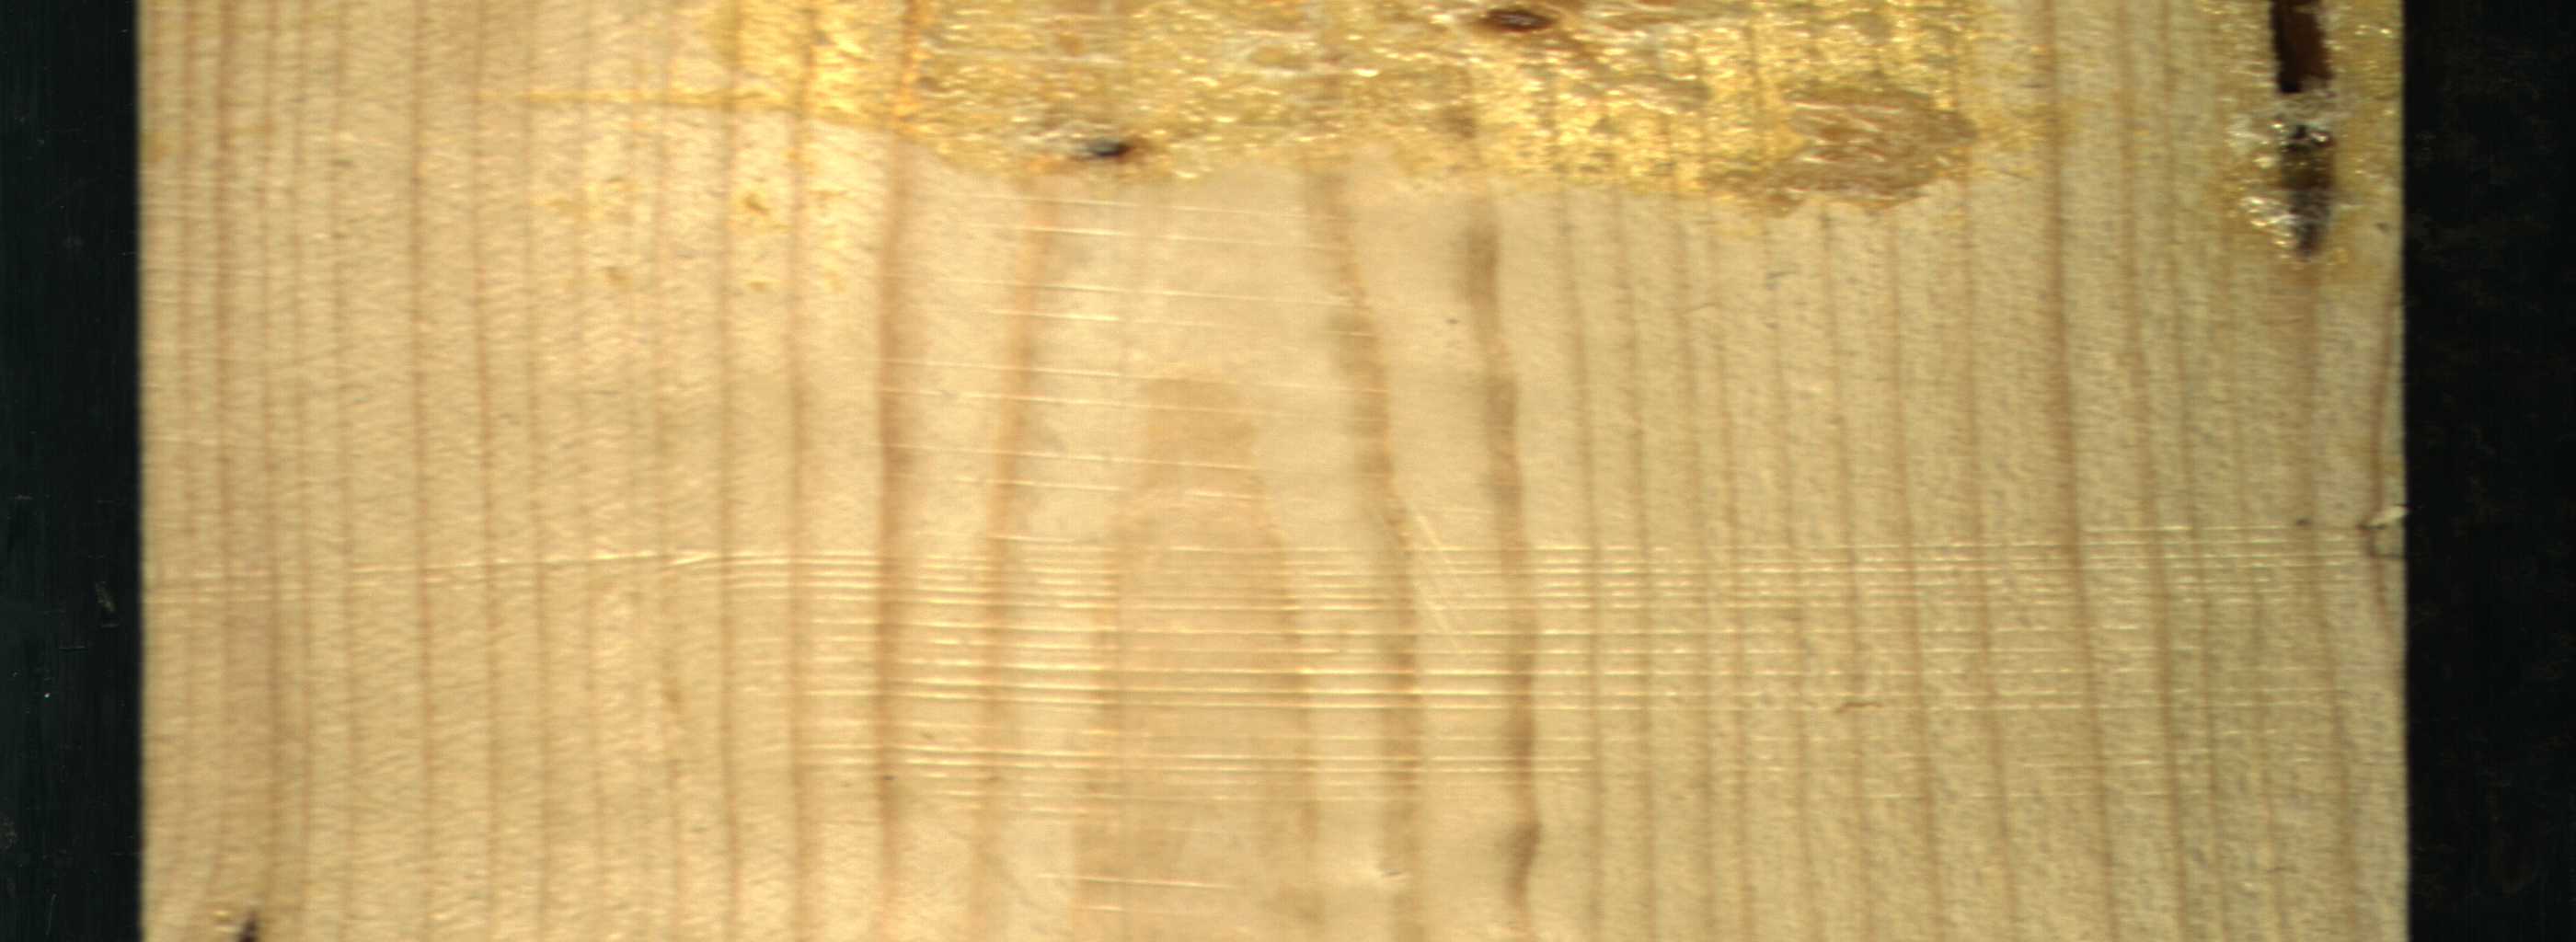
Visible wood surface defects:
resin
resin
resin